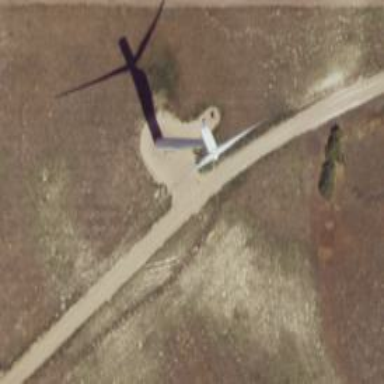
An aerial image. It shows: Wind generator powered by wind. The generator type is horizontal axis and it uses wind turbines.